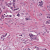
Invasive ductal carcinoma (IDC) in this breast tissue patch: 1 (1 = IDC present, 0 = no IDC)